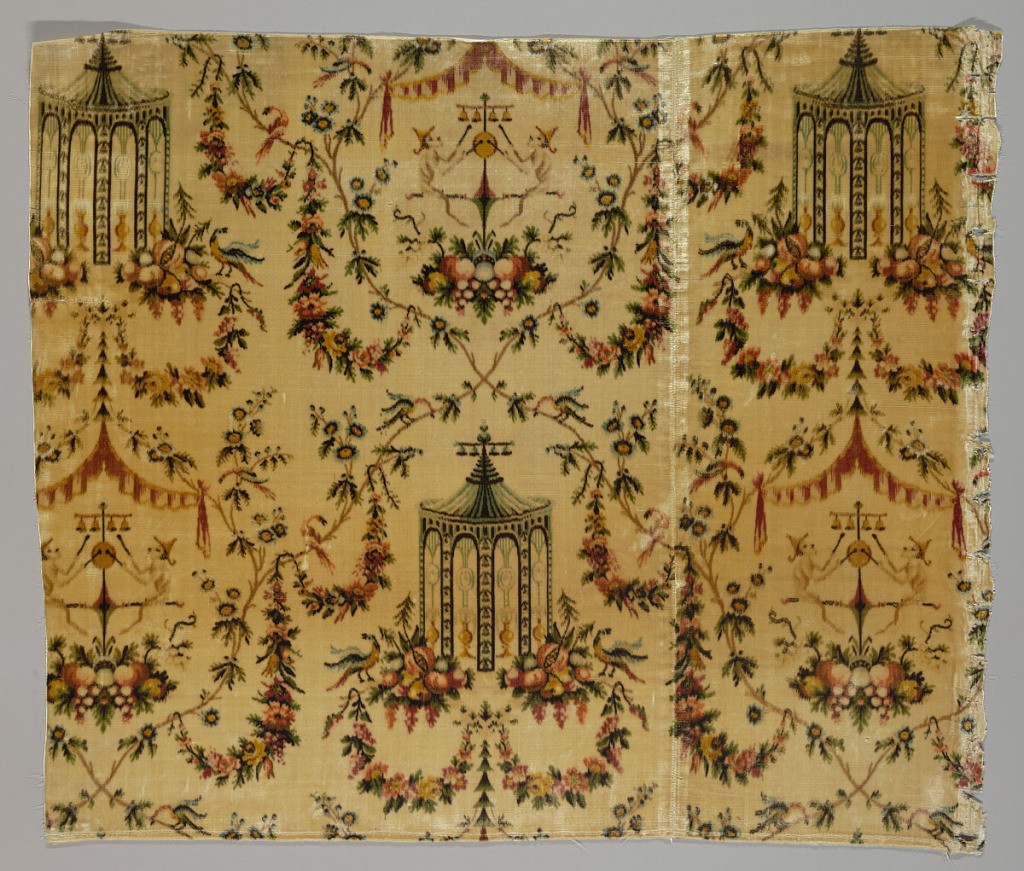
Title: Fragment
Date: late 18th century
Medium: silk Technique: warp-dyed cut velvet
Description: Ecru cut velvet panel with a repeated polychrome chinoiserie scenes including monkeys in cocked hats beating cymbals. Pattern is set within symmetrically floral enframements.